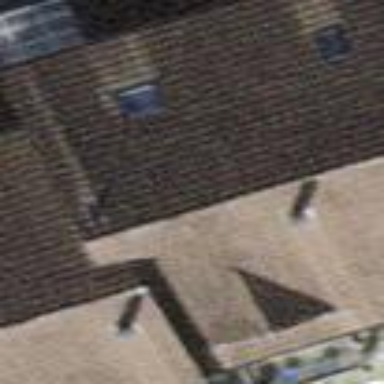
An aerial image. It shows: Terrace building.